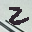
Label: 2